Field crop: maize
Growth stage: 1
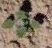
Species: chenopodium